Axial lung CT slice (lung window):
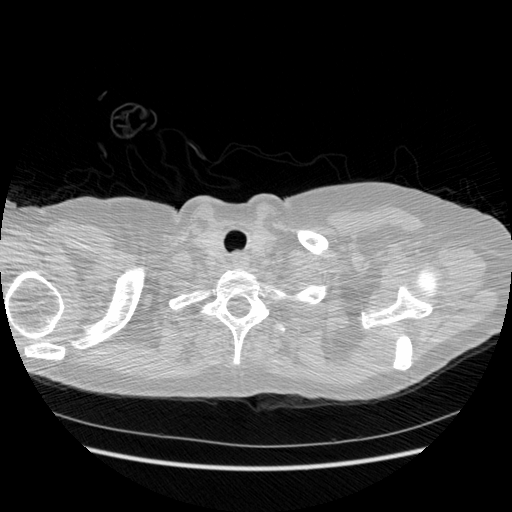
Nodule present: no